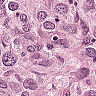
Metastatic tissue present: yes